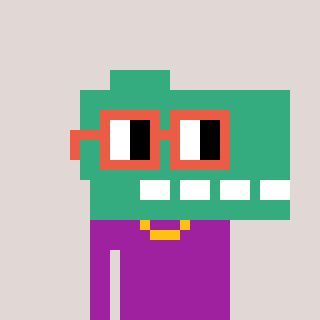
a pixel art character with square orange glasses, a dino-shaped head and a magenta-colored body on a warm background